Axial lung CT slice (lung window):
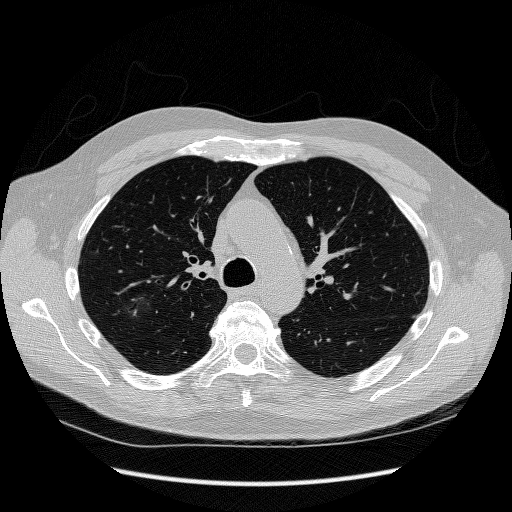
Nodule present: no